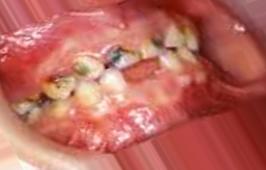
Condition: Caries